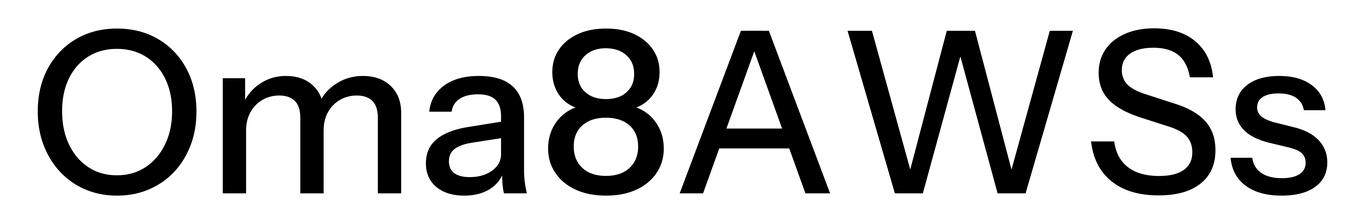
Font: InstrumentSans_Medium